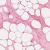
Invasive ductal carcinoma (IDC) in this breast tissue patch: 0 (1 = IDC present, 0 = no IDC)